Platform: macOS
Application: Arc Browser
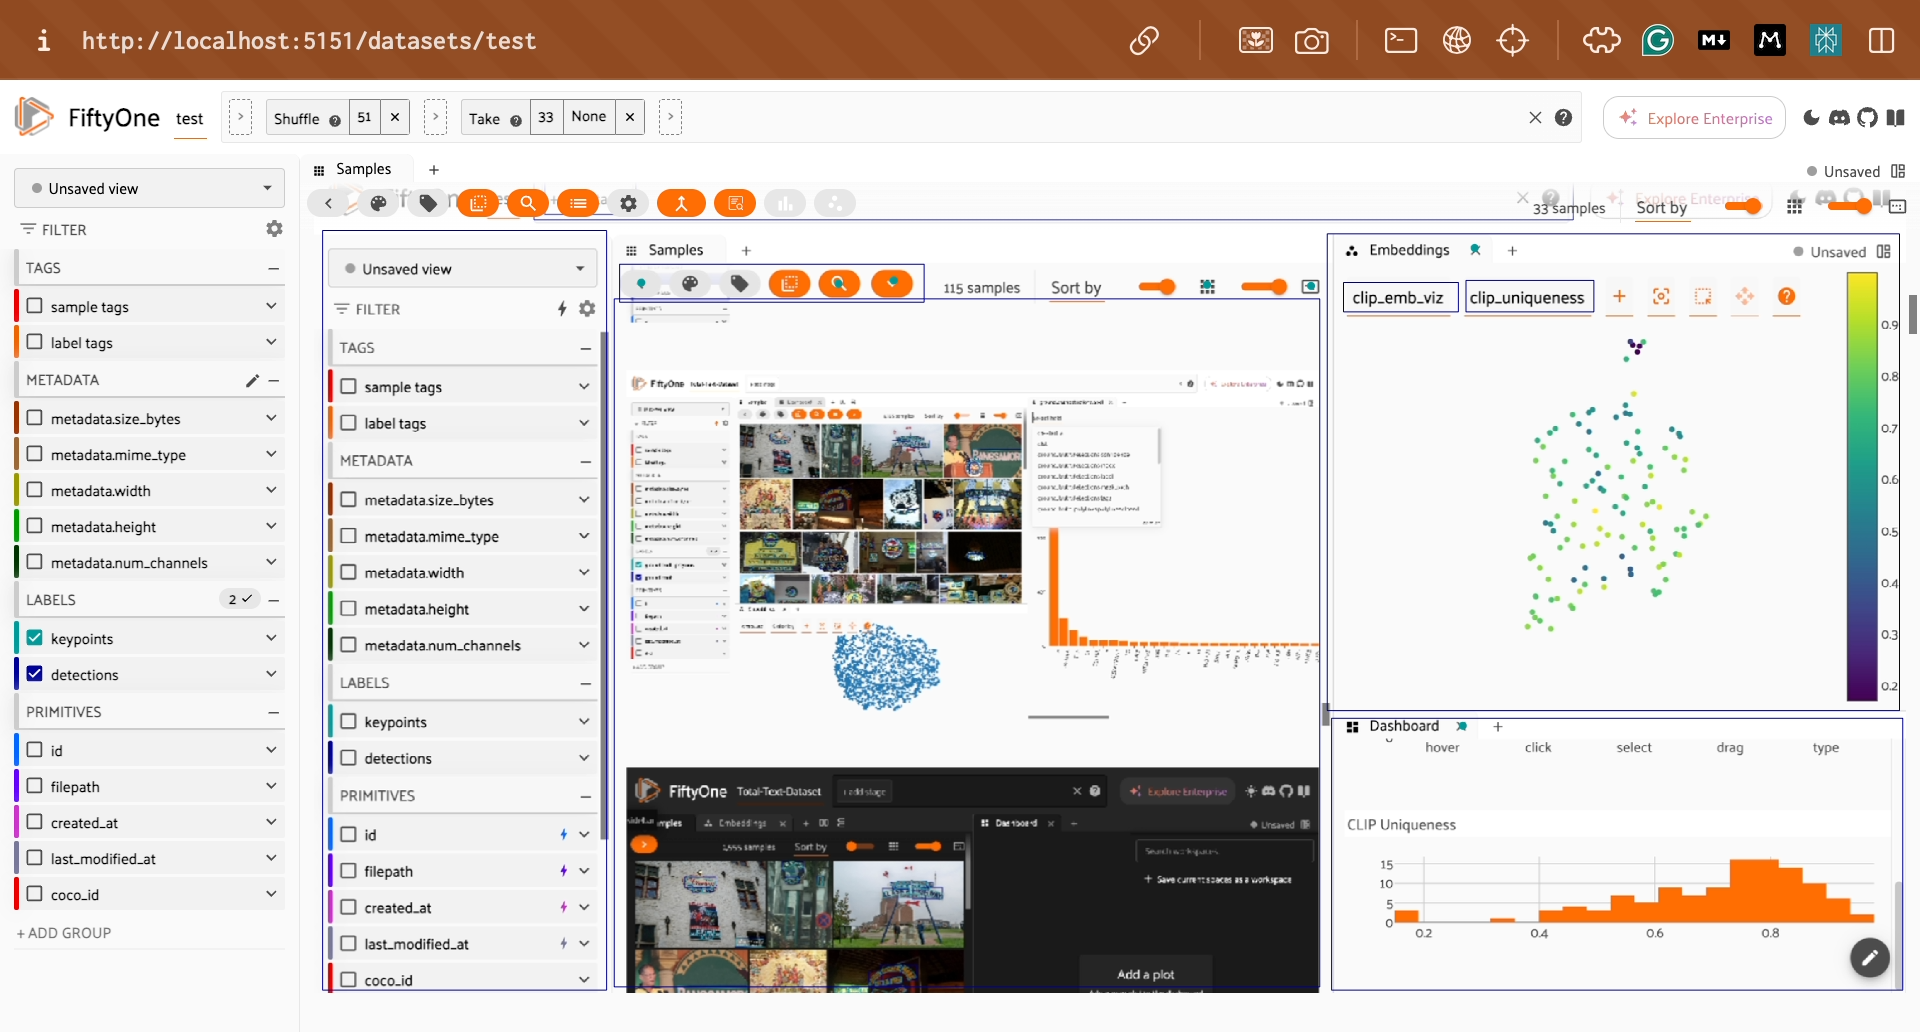
task_description: Where can I find the number of samples in the current view?
action_type: hover
element_info: Text
steps_since_start: 1